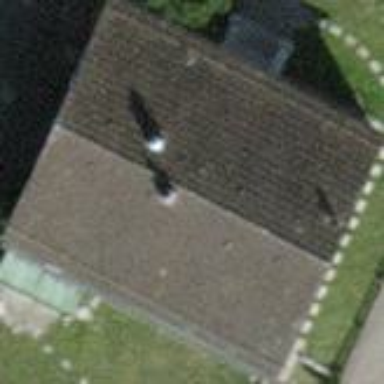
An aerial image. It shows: Pitched roof building.